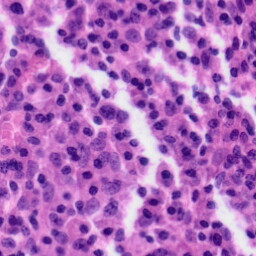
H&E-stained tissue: Tonsil